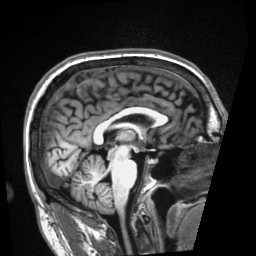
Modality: T1w
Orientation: sagittal